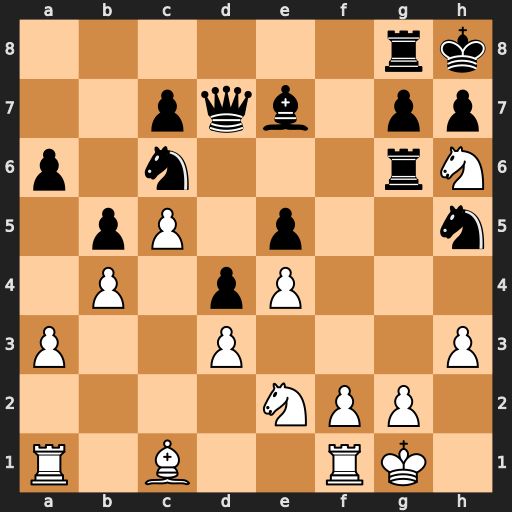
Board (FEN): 6rk/2pqb1pp/p1n3rN/1pP1p2n/1P1pP3/P2P3P/4NPP1/R1B2RK1
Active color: w
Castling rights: -
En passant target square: -
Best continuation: Nf7#